Question: I am using the following coverflow library: <URL>
Each cover has its own framelayout. The buttons which I have added to the framelayout do not execute their onClick events. Specifically I have added an onClick event to the button, however the onClick event gets executed when the label is clicked and not when the button is clicked.

I am assuming that the layouts are being confused in some sense. I have tried multiple solutions from previous questions however without success.
When inflating the layout I do pass the parent view and set the attachToRoot parameter to false:
'''
LayoutInflater inflater = (LayoutInflater) mContext.
getSystemService(Context.LAYOUT_INFLATER_SERVICE);
rowView = inflater.inflate(R.layout.item_coverflow, parent, false);
'''
Please see the detailed code below. To be clear, the button for illustration purposes has id in the and its onClick listener is assigned in . Help would be appreciated.Thank you.
I have added the custom coverflow element to a RelativeLayout:
'''
<?xml version="1.0" encoding="utf-8"?>
<RelativeLayout
xmlns:android="http://schemas.android.com/apk/res/android"
xmlns:tools="http://schemas.android.com/tools"
android:id="@+id/activity_register"
android:layout_gravity="center"
android:paddingBottom="@dimen/activity_vertical_margin"
android:paddingLeft="@dimen/activity_horizontal_margin"
android:paddingRight="@dimen/activity_horizontal_margin"
android:paddingTop="@dimen/activity_vertical_margin"
android:layout_width="match_parent"
android:layout_height="match_parent"
xmlns:coverflow="http://schemas.android.com/apk/res-auto"
tools:context="za.co.xxx.xxx.VacancyActivity">
<it.moondroid.coverflow.components.ui.containers.FeatureCoverFlow
android:id="@+id/coverFlow"
android:layout_width="match_parent"
android:layout_height="match_parent"
coverflow:coverHeight="@dimen/cover_height"
coverflow:coverWidth="@dimen/cover_width"
coverflow:maxScaleFactor="1.5"
coverflow:reflectionGap="0px"
coverflow:rotationThreshold="0.5"
coverflow:scalingThreshold="0.5"
coverflow:spacing="0.6" />
</RelativeLayout>
'''
The coverflow uses framelayouts for each view in the coverflow, where I have added the relevant buttons specifically button with id is the case in point:
'''
<?xml version="1.0" encoding="utf-8"?>
<FrameLayout xmlns:android="http://schemas.android.com/apk/res/android"
xmlns:tools="http://schemas.android.com/tools"
android:layout_width="@dimen/cover_width"
android:layout_height="@dimen/cover_height"
android:background="@color/black_transparent">
<TableLayout
android:layout_width="match_parent"
android:layout_height="match_parent"
android:padding="10dp"
android:stretchColumns="0,1">
<TableRow>
<TextView
android:id="@+id/textViewPracticeNameLbl"
android:layout_width="wrap_content"
android:layout_height="wrap_content"
android:padding="2dp"
android:textSize="@dimen/small_text_size"
tools:text="@string/practice"
android:textColor="@color/white"
android:layout_column="0"
android:maxLines="4"/>
<TextView
android:id="@+id/textViewPracticeName"
android:layout_width="wrap_content"
android:layout_height="wrap_content"
android:padding="2dp"
android:textSize="@dimen/small_text_size"
tools:text="@string/not_available"
android:textColor="@color/white"
android:layout_column="1"
android:maxLines="4"/>
</TableRow>
<TableRow>
<TextView
android:id="@+id/textViewEmploymentTypeLbl"
android:layout_width="wrap_content"
android:layout_height="wrap_content"
android:padding="2dp"
android:textSize="@dimen/small_text_size"
tools:text="@string/practice"
android:textColor="@color/white"
android:layout_column="0"
android:maxLines="4"/>
<TextView
android:id="@+id/textViewEmploymentType"
android:layout_width="wrap_content"
android:layout_height="wrap_content"
android:padding="2dp"
android:textSize="@dimen/small_text_size"
tools:text="@string/not_available"
android:textColor="@color/white"
android:layout_column="1"
android:maxLines="4"/>
</TableRow>
<TableRow>
<TextView
android:id="@+id/textViewVacancyTypeLbl"
android:layout_width="wrap_content"
android:layout_height="wrap_content"
android:padding="2dp"
android:textSize="@dimen/small_text_size"
tools:text="@string/practice"
android:textColor="@color/white"
android:layout_column="0"
android:maxLines="4"/>
<TextView
android:id="@+id/textViewVacancyType"
android:layout_width="wrap_content"
android:layout_height="wrap_content"
android:padding="2dp"
android:textSize="@dimen/small_text_size"
tools:text="@string/not_available"
android:textColor="@color/white"
android:layout_column="1"
android:maxLines="4"/>
</TableRow>
<TableRow>
<TextView
android:id="@+id/textViewAddressLbl"
android:layout_width="wrap_content"
android:layout_height="wrap_content"
android:padding="2dp"
android:textSize="@dimen/small_text_size"
tools:text="@string/practice"
android:textColor="@color/white"
android:layout_column="0"
android:maxLines="4"/>
<TextView
android:id="@+id/textViewAddress"
android:layout_width="wrap_content"
android:layout_height="wrap_content"
android:padding="2dp"
android:textSize="@dimen/small_text_size"
tools:text="@string/not_available"
android:textColor="@color/white"
android:layout_column="1"
android:maxLines="4"/>
</TableRow>
<TableRow>
<TextView
android:id="@+id/textViewRatePerHourLbl"
android:layout_width="wrap_content"
android:layout_height="wrap_content"
android:padding="2dp"
android:textSize="@dimen/small_text_size"
tools:text="@string/practice"
android:textColor="@color/white"
android:layout_column="0"
android:maxLines="4"/>
<TextView
android:id="@+id/textViewRatePerHour"
android:layout_width="wrap_content"
android:layout_height="wrap_content"
android:padding="2dp"
android:textSize="@dimen/small_text_size"
tools:text="@string/not_available"
android:textColor="@color/white"
android:layout_column="1"
android:maxLines="4"/>
</TableRow>
<TableRow>
<TextView
android:id="@+id/textViewStartDateLbl"
android:layout_width="wrap_content"
android:layout_height="wrap_content"
android:padding="2dp"
android:textSize="@dimen/small_text_size"
tools:text="@string/practice"
android:textColor="@color/white"
android:layout_column="0"
android:maxLines="4"/>
<TextView
android:id="@+id/textViewStartDate"
android:layout_width="wrap_content"
android:layout_height="wrap_content"
android:padding="2dp"
android:textSize="@dimen/small_text_size"
tools:text="@string/not_available"
android:textColor="@color/white"
android:layout_column="1"
android:maxLines="4"/>
</TableRow>
<TableRow>
<TextView
android:id="@+id/textViewEndDateLbl"
android:layout_width="wrap_content"
android:layout_height="wrap_content"
android:padding="2dp"
android:textSize="@dimen/small_text_size"
tools:text="@string/practice"
android:textColor="@color/white"
android:layout_column="0"
android:maxLines="4"/>
<TextView
android:id="@+id/textViewEndDate"
android:layout_width="wrap_content"
android:layout_height="wrap_content"
android:padding="2dp"
android:textSize="@dimen/small_text_size"
tools:text="@string/not_available"
android:textColor="@color/white"
android:layout_column="1"
android:maxLines="4"/>
</TableRow>
<TableRow>
<TextView
android:id="@+id/textViewDistanceTravelLbl"
android:layout_width="wrap_content"
android:layout_height="wrap_content"
android:padding="2dp"
android:textSize="@dimen/small_text_size"
tools:text="@string/practice"
android:textColor="@color/white"
android:layout_column="0"
android:maxLines="4"/>
<TextView
android:id="@+id/textViewDistanceTravel"
android:layout_width="wrap_content"
android:layout_height="wrap_content"
android:padding="2dp"
android:textSize="@dimen/small_text_size"
tools:text="@string/not_available"
android:textColor="@color/white"
android:layout_column="1"
android:maxLines="4"/>
</TableRow>
<TableRow>
<TextView
android:id="@+id/textViewTimeToTravelLbl"
android:layout_width="wrap_content"
android:layout_height="wrap_content"
android:padding="2dp"
android:textSize="@dimen/small_text_size"
tools:text="@string/practice"
android:textColor="@color/white"
android:layout_column="0"
android:maxLines="4"/>
<TextView
android:id="@+id/textViewTimeToTravel"
android:layout_width="wrap_content"
android:layout_height="wrap_content"
android:padding="2dp"
android:textSize="@dimen/small_text_size"
tools:text="@string/not_available"
android:textColor="@color/white"
android:layout_column="1"
android:maxLines="4"/>
</TableRow>
<TableRow>
<TextView
android:id="@+id/textViewRatingLbl"
android:layout_width="wrap_content"
android:layout_height="wrap_content"
android:padding="2dp"
android:textSize="@dimen/small_text_size"
tools:text="@string/practice"
android:textColor="@color/white"
android:layout_column="0"
android:maxLines="4"/>
<TextView
android:id="@+id/textViewRating"
android:layout_width="wrap_content"
android:layout_height="wrap_content"
android:padding="2dp"
android:textSize="@dimen/small_text_size"
tools:text="@string/not_available"
android:textColor="@color/white"
android:layout_column="1"
android:maxLines="4"/>
</TableRow>
<TableRow>
<Button
android:id="@+id/buttonViewProfileVideo"
android:layout_width="wrap_content"
android:layout_height="wrap_content"
android:padding="2dp"
android:textSize="@dimen/small_text_size"
tools:text="@string/practice"
android:textColor="@color/colorPrimary"
android:layout_span="2"
android:background="@color/transparent" />
</TableRow>
<TableRow>
<Button
android:id="@+id/buttonViewMoreDetails"
android:layout_width="wrap_content"
android:layout_height="wrap_content"
android:padding="2dp"
android:textSize="@dimen/small_text_size"
tools:text="@string/practice"
android:textColor="@color/colorPrimary"
android:layout_span="2"
android:background="@color/transparent" />
</TableRow>
<TableRow>
<Button
android:id="@+id/buttonApply"
android:layout_width="wrap_content"
android:layout_height="wrap_content"
android:padding="2dp"
android:textSize="@dimen/small_text_size"
tools:text="@string/practice"
android:textColor="@color/bright_green"
android:layout_span="2"
android:background="@color/transparent"
android:clickable="true"/>
</TableRow>
</TableLayout>
</FrameLayout>
'''
The coverflow is initialized here:
'''
public class VacancyActivity extends AppCompatActivity {
private FeatureCoverFlow coverFlow;
private CoverFlowAdapter coverFlowAdapter;
private ArrayList<VacancyEntity> mData = new ArrayList<>(0);
@Override
protected void onCreate(Bundle savedInstanceState) {
super.onCreate(savedInstanceState);
setContentView(R.layout.activity_vacancy);
setup();
}
private void setup() {
mData.add(new VacancyEntity(
R.string.practice, "ABC Inc",
R.string.employment_type, "asldkjhf",
R.string.vacancy_type, "sdkfaslkdjf",
R.string.address, "asdfasdf",
R.string.rate_per_hour, "asdfasdf",
R.string.start_date, "asdkfdf",
R.string.end_date, "asdfasdf",
R.string.distance_to_travel, "sdkfjslkdjf",
R.string.time_to_travel, "asdfasdf",
R.string.rating, "asdlkfj",
R.string.view_practice_profile_video,
R.string.view_more_details,
R.string.apply));
coverFlowAdapter = new CoverFlowAdapter(this);
coverFlowAdapter.setData(mData);
coverFlow = (FeatureCoverFlow) findViewById(R.id.coverFlow);
coverFlow.setAdapter(coverFlowAdapter);
}
}
'''
The custom adapter where the layout is inflated:
'''
public class CoverFlowAdapter extends BaseAdapter {
private ArrayList<VacancyEntity> mData = new ArrayList<>(0);
private Context mContext;
public CoverFlowAdapter(Context context) {
mContext = context;
}
public void setData(ArrayList<VacancyEntity> data) {
mData = data;
}
@Override
public int getCount() {
return mData.size();
}
@Override
public Object getItem(int pos) {
return mData.get(pos);
}
@Override
public long getItemId(int pos) {
return pos;
}
@Override
public View getView(int position, View convertView, ViewGroup parent) {
View rowView = convertView;
if (rowView == null) {
LayoutInflater inflater = (LayoutInflater) mContext.
getSystemService(Context.LAYOUT_INFLATER_SERVICE);
rowView = inflater.inflate(R.layout.item_coverflow, parent, false);
ViewHolder viewHolder = new ViewHolder();
viewHolder.textViewPracticeNameLbl = (TextView)
rowView.findViewById(R.id.textViewPracticeNameLbl);
viewHolder.textViewPracticeName =
(TextView) rowView.findViewById(R.id.textViewPracticeName);
viewHolder.textViewEmploymentTypeLbl =
(TextView) rowView.findViewById(R.id.textViewEmploymentTypeLbl);
viewHolder.textViewEmploymentType =
(TextView) rowView.findViewById(R.id.textViewEmploymentType);
viewHolder.textViewVacancyTypeLbl =
(TextView) rowView.findViewById(R.id.textViewVacancyTypeLbl);
viewHolder.textViewVacancyType =
(TextView) rowView.findViewById(R.id.textViewVacancyType);
viewHolder.textViewAddressLbl =
(TextView) rowView.findViewById(R.id.textViewAddressLbl);
viewHolder.textViewAddress =
(TextView) rowView.findViewById(R.id.textViewAddress);
viewHolder.textViewRatePerHourLbl = (TextView) rowView.findViewById(R.id.textViewRatePerHourLbl);
viewHolder.textViewRatePerHour =
(TextView) rowView.findViewById(R.id.textViewRatePerHour);
viewHolder.textViewStartDateLbl =
(TextView) rowView.findViewById(R.id.textViewStartDateLbl);
viewHolder.textViewStartDate =
(TextView) rowView.findViewById(R.id.textViewStartDate);
viewHolder.textViewEndDateLbl =
(TextView) rowView.findViewById(R.id.textViewEndDateLbl);
viewHolder.textViewEndDate =
(TextView) rowView.findViewById(R.id.textViewEndDate);
viewHolder.textViewDistanceToTravelLbl =
(TextView) rowView.findViewById(R.id.textViewDistanceTravelLbl);
viewHolder.textViewDistanceToTravel =
(TextView) rowView.findViewById(R.id.textViewDistanceTravel);
viewHolder.textViewTimeToTravelLbl =
(TextView) rowView.findViewById(R.id.textViewTimeToTravelLbl);
viewHolder.textViewTimeToTravel =
(TextView) rowView.findViewById(R.id.textViewTimeToTravel);
viewHolder.textViewRatingLbl =
(TextView) rowView.findViewById(R.id.textViewRatingLbl);
viewHolder.textViewRating =
(TextView) rowView.findViewById(R.id.textViewRating);
viewHolder.buttonViewProfileVideo =
(Button) rowView.findViewById(R.id.buttonViewProfileVideo);
viewHolder.buttonViewMoreDetails =
(Button) rowView.findViewById(R.id.buttonViewMoreDetails);
viewHolder.buttonApply =
(Button) rowView.findViewById(R.id.buttonApply);
viewHolder.buttonApply.setOnClickListener(new View.OnClickListener() {
@Override
public void onClick(View view) {
Toast.makeText(view.getContext(), "hello", Toast.LENGTH_SHORT).show();
}
});
rowView.setTag(viewHolder);
}
ViewHolder holder = (ViewHolder) rowView.getTag();
holder.textViewPracticeNameLbl.setText(mData.get(position).practiceLblId);
holder.textViewPracticeName.setText(mData.get(position).practiceData);
holder.textViewEmploymentTypeLbl.setText(mData.get(position).employmentTypeLblId);
holder.textViewEmploymentType.setText(mData.get(position).employmentTypeData);
holder.textViewVacancyTypeLbl.setText(mData.get(position).vacancyTypeLblId);
holder.textViewVacancyType.setText(mData.get(position).vacancyTypeData);
holder.textViewAddressLbl.setText(mData.get(position).addressLblId);
holder.textViewAddress.setText(mData.get(position).addressData);
holder.textViewRatePerHourLbl.setText(mData.get(position).ratePerHourLblId);
holder.textViewRatePerHour.setText(mData.get(position).ratePerHourData);
holder.textViewStartDateLbl.setText(mData.get(position).startDateLblId);
holder.textViewStartDate.setText(mData.get(position).startDateData);
holder.textViewEndDateLbl.setText(mData.get(position).endDateLblId);
holder.textViewEndDate.setText(mData.get(position).endDateData);
holder.textViewDistanceToTravelLbl.setText(mData.get(position).distanceToTravelLblId);
holder.textViewDistanceToTravel.setText(mData.get(position).distanceToTravelData);
holder.textViewTimeToTravelLbl.setText(mData.get(position).timeToTravelLblId);
holder.textViewTimeToTravel.setText(mData.get(position).timeToTravelData);
holder.textViewRatingLbl.setText(mData.get(position).ratingLblId);
holder.textViewRating.setText(mData.get(position).ratingData);
holder.buttonViewProfileVideo.setText(mData.get(position).viewPracticeProfileVideoLblId);
holder.buttonViewMoreDetails.setText(mData.get(position).viewMoreDetailsLblId);
holder.buttonApply.setText(mData.get(position).applyLblId);
return rowView;
}
private static class ViewHolder {
private TextView textViewPracticeNameLbl;
private TextView textViewPracticeName;
private TextView textViewEmploymentTypeLbl;
private TextView textViewEmploymentType;
private TextView textViewVacancyTypeLbl;
private TextView textViewVacancyType;
private TextView textViewAddressLbl;
private TextView textViewAddress;
private TextView textViewRatePerHourLbl;
private TextView textViewRatePerHour;
private TextView textViewStartDateLbl;
private TextView textViewStartDate;
private TextView textViewEndDateLbl;
private TextView textViewEndDate;
private TextView textViewDistanceToTravelLbl;
private TextView textViewDistanceToTravel;
private TextView textViewTimeToTravelLbl;
private TextView textViewTimeToTravel;
private TextView textViewRatingLbl;
private TextView textViewRating;
private Button buttonViewProfileVideo;
private Button buttonViewMoreDetails;
private Button buttonApply;
}
}
'''
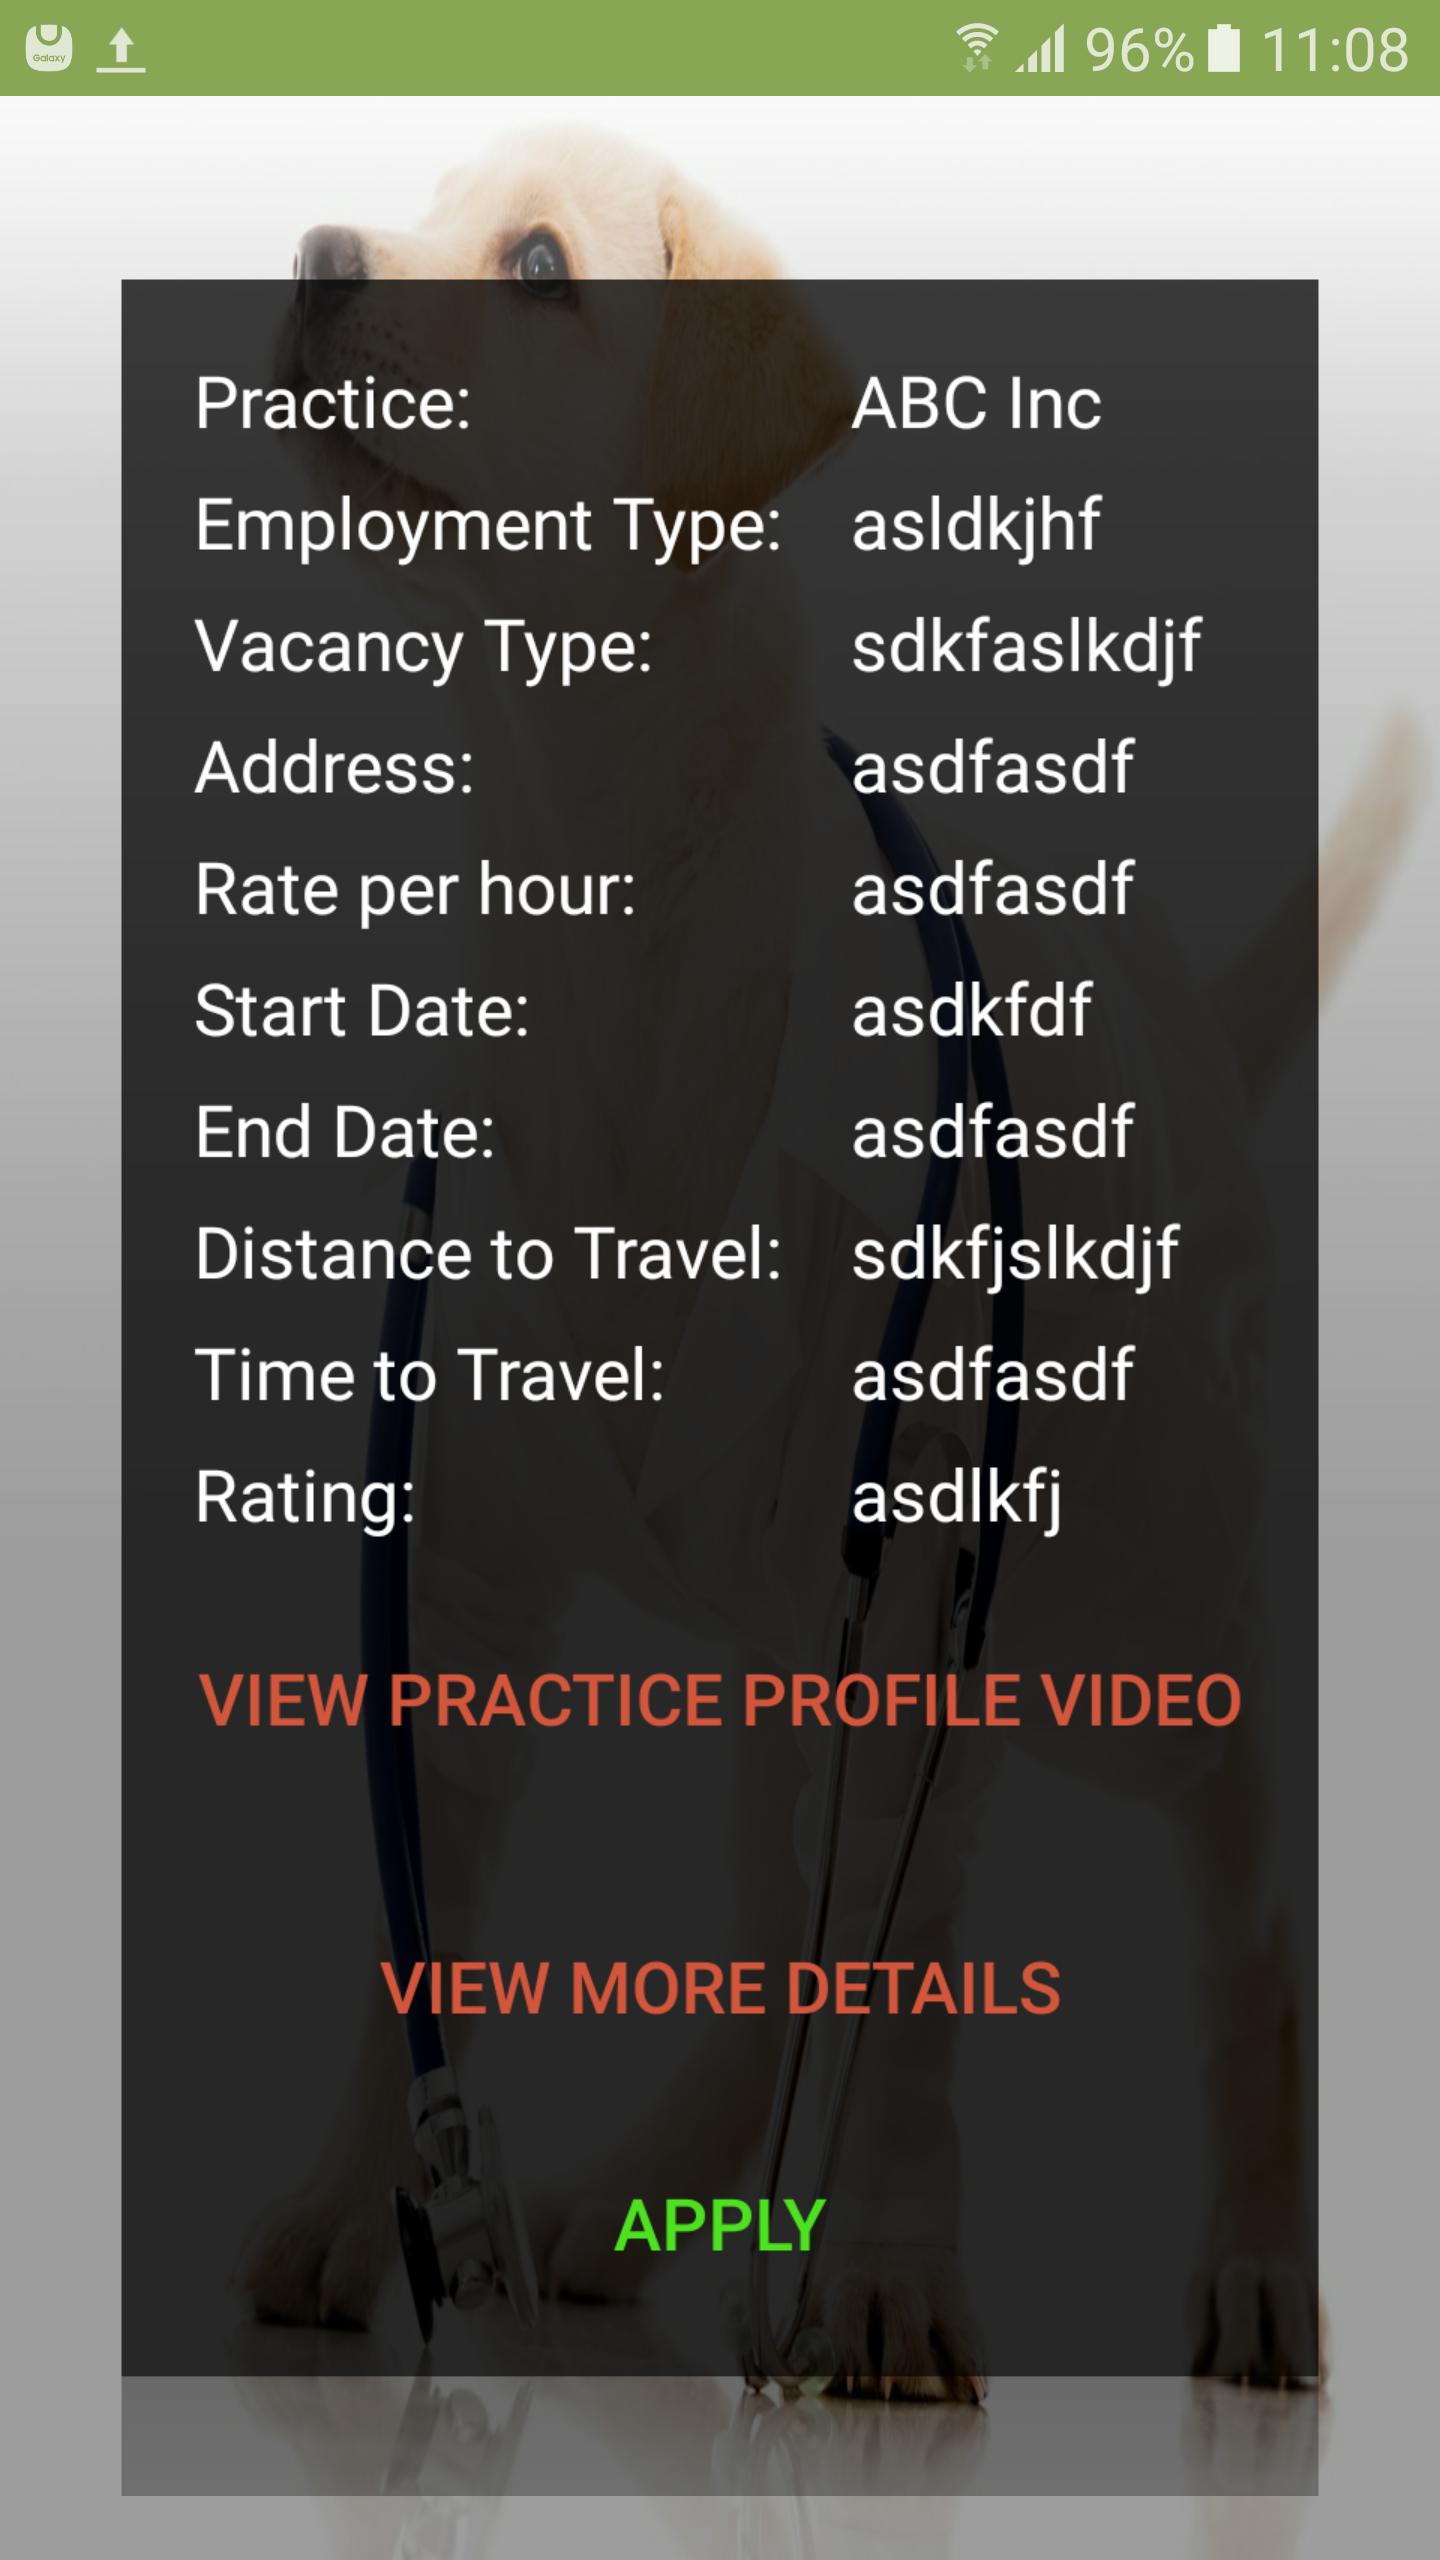
Answer: Ok, so continuing from the comments to the question:
I'm not really familiar with the library, so I'm gonna tell you what I suppose is happening and how I would try to overcome this issue:
The library is probably scaling the current page to the 'maxScaleFactor' (using 'scaleX' and 'scaleY' parameters). The consequence being the shift on the actual positions of 'Views' (including your click boxes) in contrary to their appearance on the screen.
I suggest you try to set 'maxScaleFactor' to '1.0f' and adjust other parameters to match your exact needs.